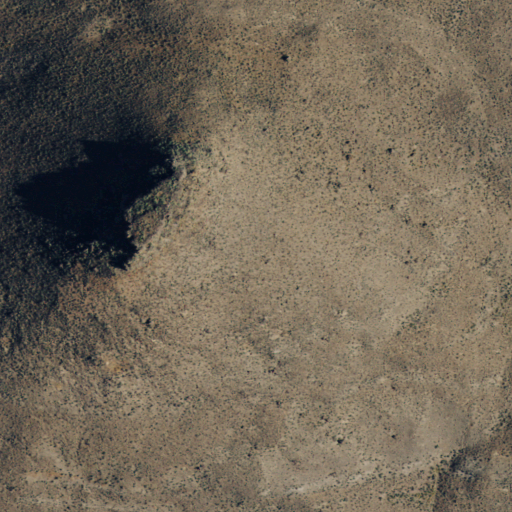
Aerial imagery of mountain in Nevada named Hat Peak containing only shrub